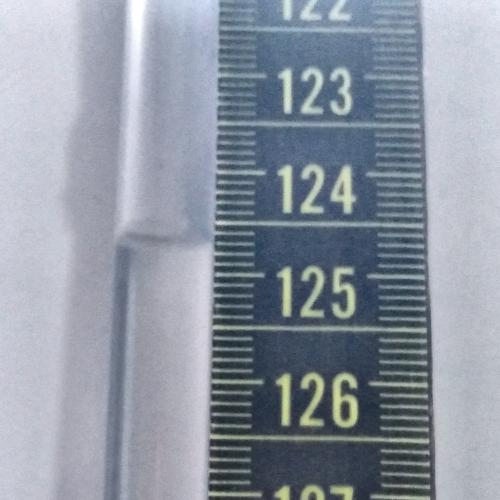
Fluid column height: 124.7 cm